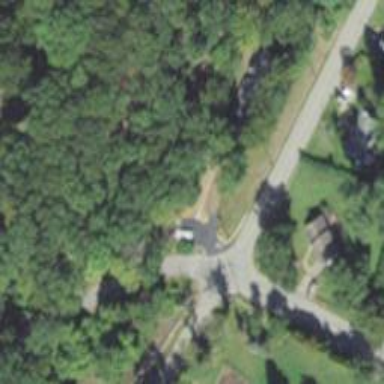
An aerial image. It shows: Residential driveway.